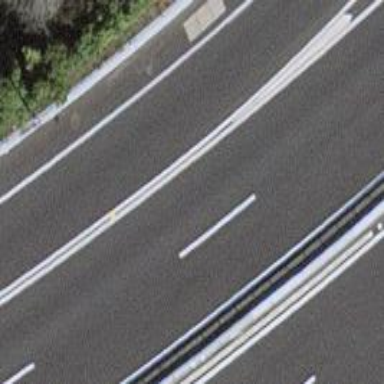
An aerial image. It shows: Motorway link.